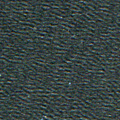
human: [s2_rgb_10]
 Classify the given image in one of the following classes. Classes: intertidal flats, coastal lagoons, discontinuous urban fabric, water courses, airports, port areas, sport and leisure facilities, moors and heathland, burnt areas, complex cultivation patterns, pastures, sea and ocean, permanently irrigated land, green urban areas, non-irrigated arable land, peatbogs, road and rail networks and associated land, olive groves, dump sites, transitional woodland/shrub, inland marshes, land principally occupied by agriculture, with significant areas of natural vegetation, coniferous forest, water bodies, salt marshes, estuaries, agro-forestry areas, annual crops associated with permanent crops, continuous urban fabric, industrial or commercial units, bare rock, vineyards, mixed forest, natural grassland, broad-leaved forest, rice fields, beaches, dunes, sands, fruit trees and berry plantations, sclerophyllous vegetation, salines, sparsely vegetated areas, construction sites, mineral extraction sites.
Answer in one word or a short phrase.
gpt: sea and ocean